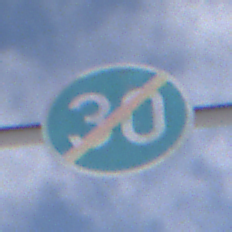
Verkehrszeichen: EndeMindestgeschwindigkeit
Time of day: MorningAfternoon
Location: Outdoor (Nature)
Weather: PartlyCloudy
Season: Winter
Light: Natural